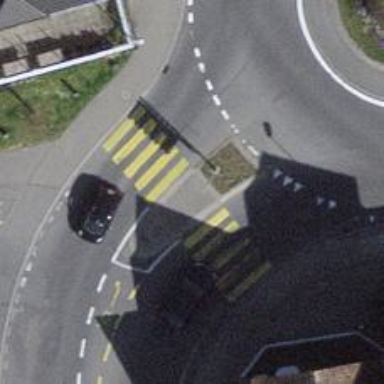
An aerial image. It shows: Uncontrolled zebra crossing with pedestrian island.